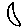
Label: moon